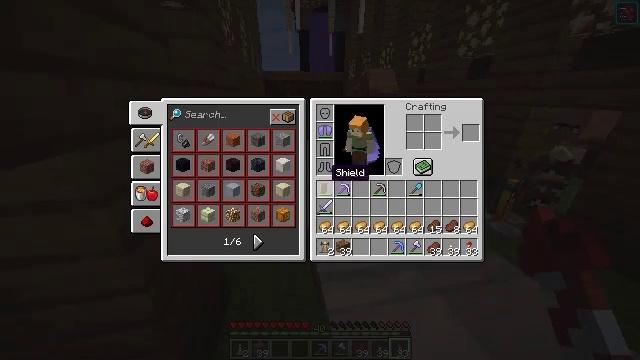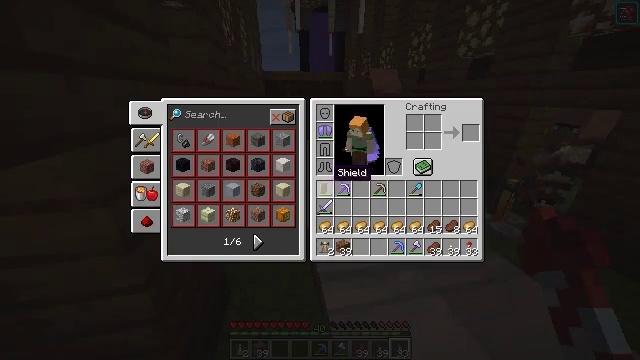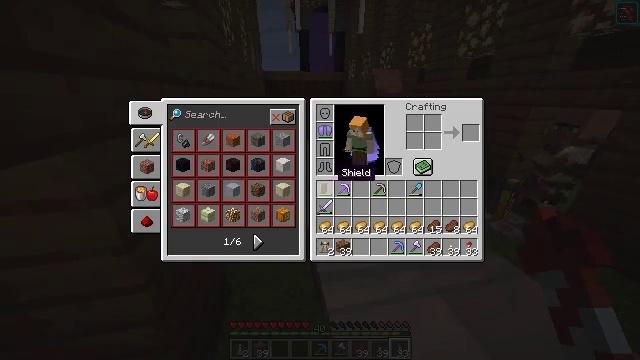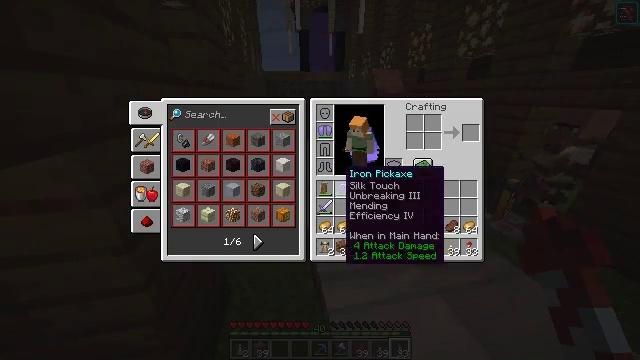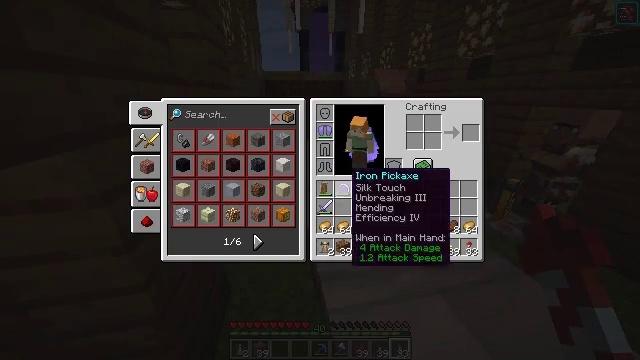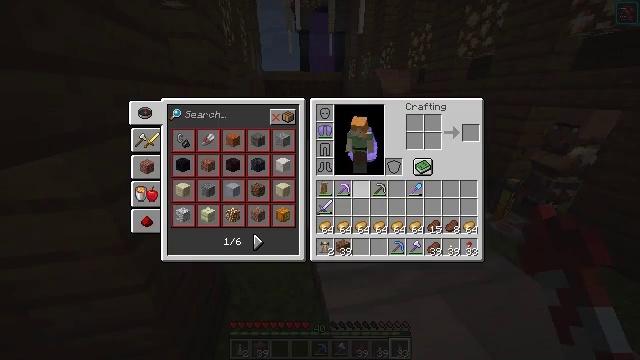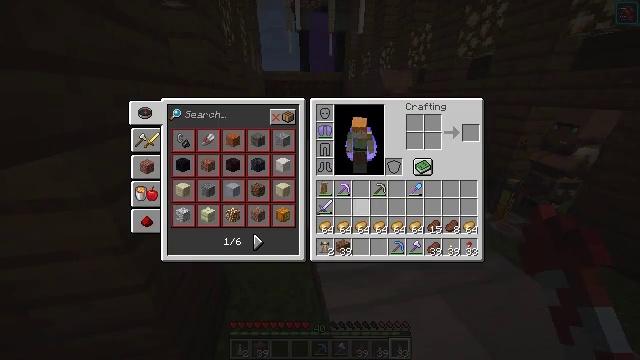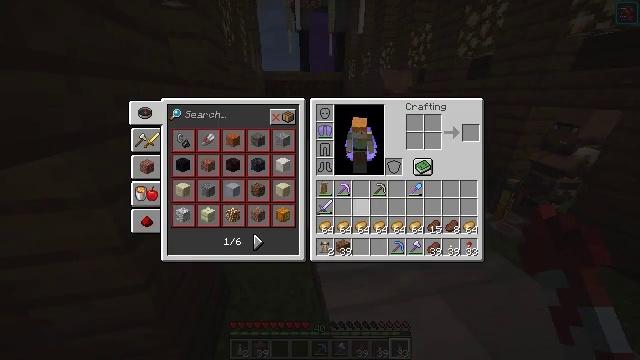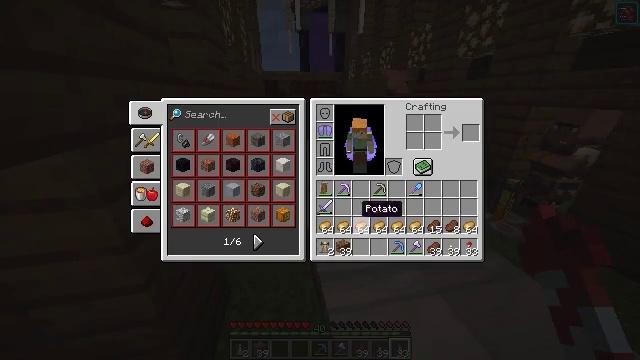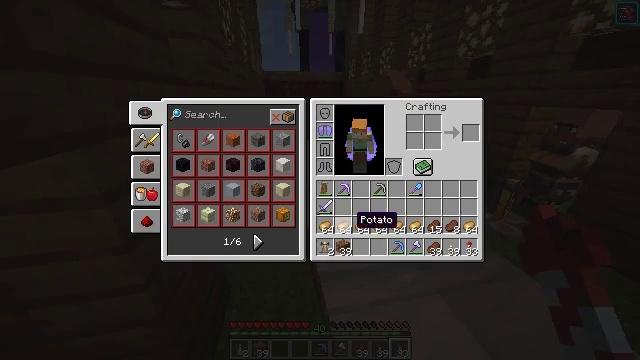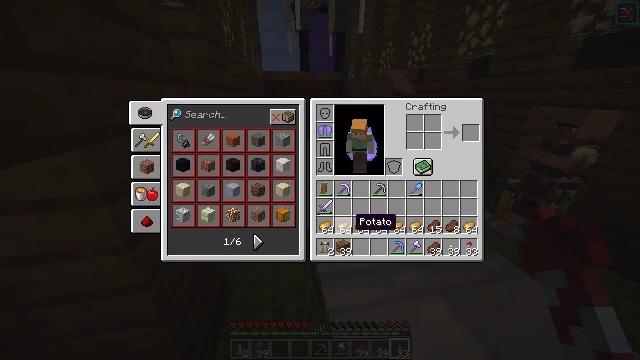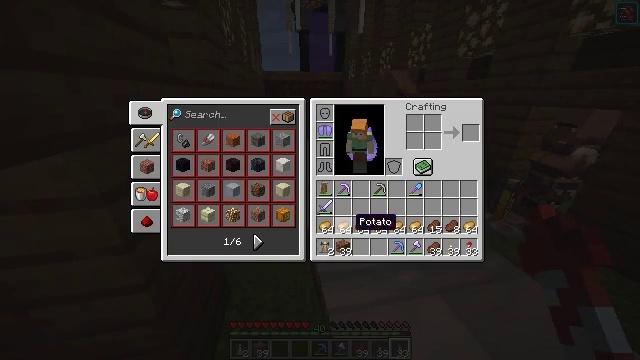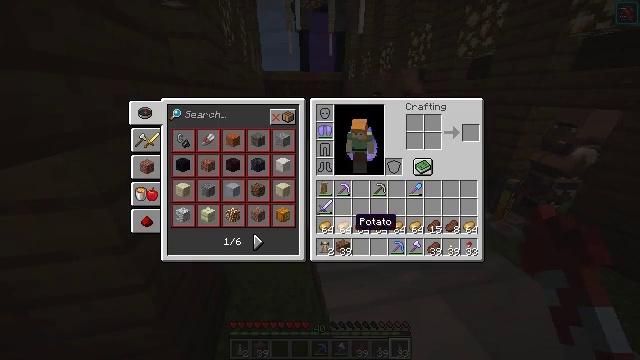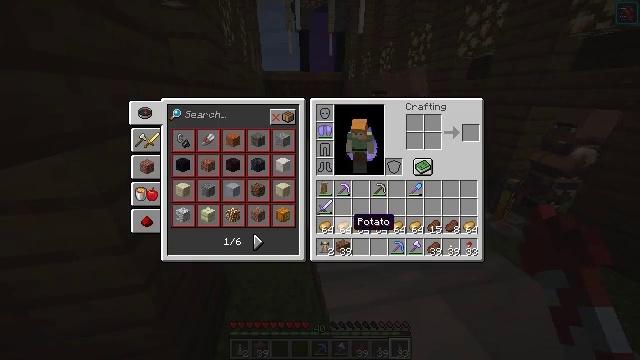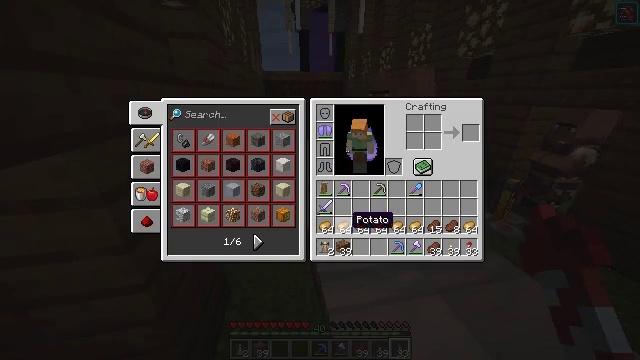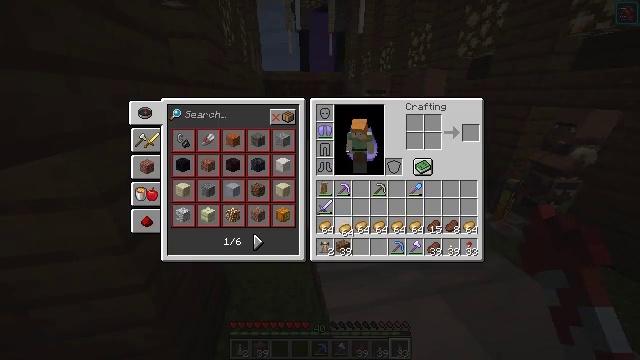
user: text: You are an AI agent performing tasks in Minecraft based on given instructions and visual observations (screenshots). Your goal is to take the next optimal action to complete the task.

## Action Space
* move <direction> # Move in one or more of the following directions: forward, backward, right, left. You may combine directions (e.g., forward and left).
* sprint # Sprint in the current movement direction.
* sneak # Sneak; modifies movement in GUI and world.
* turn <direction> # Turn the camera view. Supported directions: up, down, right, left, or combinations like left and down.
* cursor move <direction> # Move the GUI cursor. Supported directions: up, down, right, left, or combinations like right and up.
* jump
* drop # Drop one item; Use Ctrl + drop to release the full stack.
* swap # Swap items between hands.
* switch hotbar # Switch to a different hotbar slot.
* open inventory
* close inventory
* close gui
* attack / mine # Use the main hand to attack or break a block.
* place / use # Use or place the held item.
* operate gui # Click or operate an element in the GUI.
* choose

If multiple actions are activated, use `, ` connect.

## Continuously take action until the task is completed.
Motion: motion action
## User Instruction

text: Remove a potato from the inventory.
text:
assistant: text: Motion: open gui
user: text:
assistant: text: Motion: no_op
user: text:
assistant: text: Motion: cursor move right
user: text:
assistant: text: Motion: no_op
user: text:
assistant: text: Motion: cursor move right and down
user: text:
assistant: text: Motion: no_op
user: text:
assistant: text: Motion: cursor move down
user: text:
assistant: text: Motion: cursor move down
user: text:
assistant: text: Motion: cursor move down
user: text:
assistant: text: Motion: no_op
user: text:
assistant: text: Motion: no_op
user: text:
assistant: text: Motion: no_op
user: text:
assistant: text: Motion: no_op
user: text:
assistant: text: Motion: no_op
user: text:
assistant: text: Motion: operate gui
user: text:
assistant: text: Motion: operate gui
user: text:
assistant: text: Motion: cursor move up
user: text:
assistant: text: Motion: cursor move up
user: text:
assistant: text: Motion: cursor move up
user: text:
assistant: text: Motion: cursor move up
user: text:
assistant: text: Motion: operate gui
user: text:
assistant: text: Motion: operate gui
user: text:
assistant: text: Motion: operate gui
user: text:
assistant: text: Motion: close gui
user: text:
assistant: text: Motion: open inventory
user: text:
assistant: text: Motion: no_op
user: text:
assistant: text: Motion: no_op
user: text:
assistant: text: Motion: no_op
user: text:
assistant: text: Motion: no_op
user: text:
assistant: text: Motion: no_op